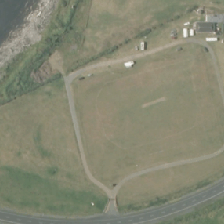
Land cover: urban_parkland